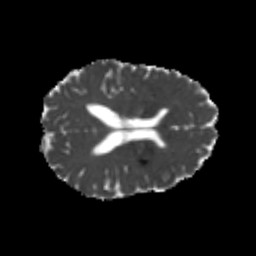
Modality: MD
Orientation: axial
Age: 25
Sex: female
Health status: healthy
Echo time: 0.074 s